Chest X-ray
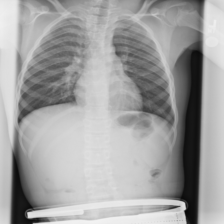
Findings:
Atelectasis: negative
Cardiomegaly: negative
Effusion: negative
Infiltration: negative
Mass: negative
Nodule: negative
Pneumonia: negative
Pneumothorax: negative
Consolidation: negative
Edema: negative
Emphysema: negative
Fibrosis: negative
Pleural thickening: negative
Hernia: negative